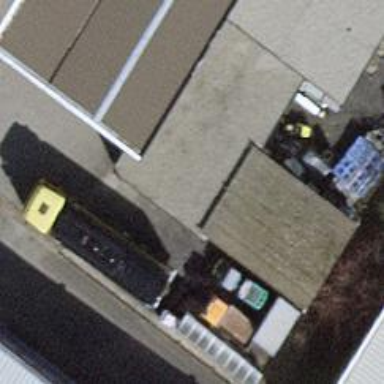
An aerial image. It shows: View of roof of building.